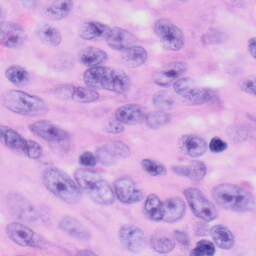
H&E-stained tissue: Skin